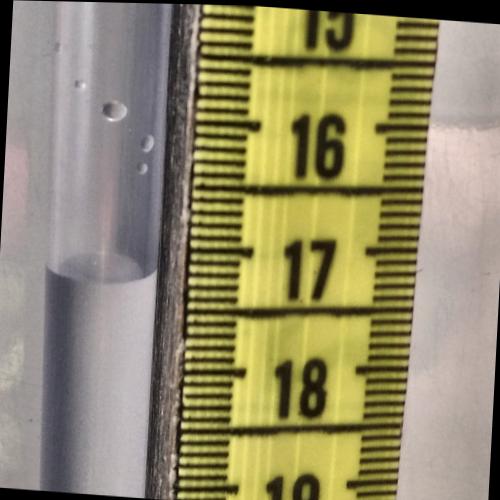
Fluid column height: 17.2 cm